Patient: sex M, age 60
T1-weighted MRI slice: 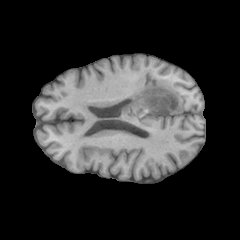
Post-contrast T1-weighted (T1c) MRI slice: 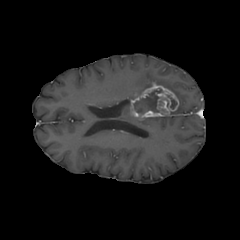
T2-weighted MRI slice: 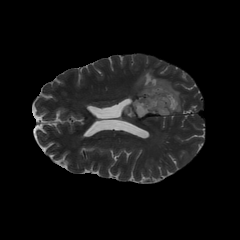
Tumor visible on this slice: yes
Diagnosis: Glioblastoma, IDH-wildtype
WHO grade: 4